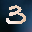
Label: 3